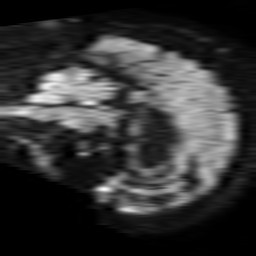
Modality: TRACE
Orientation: sagittal
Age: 60
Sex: female
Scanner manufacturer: philips
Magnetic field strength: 1.5 T
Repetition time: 3.395 s
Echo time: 0.06922 s